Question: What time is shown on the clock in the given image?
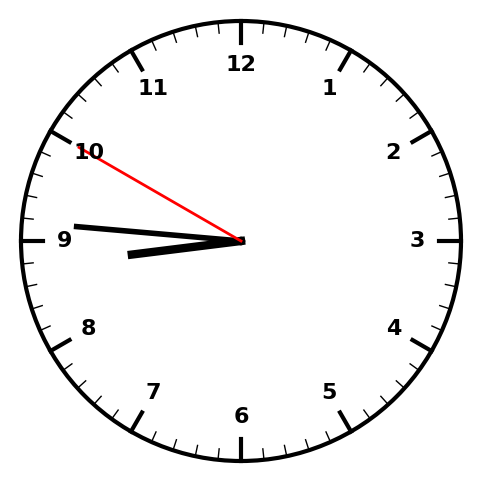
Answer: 08:45:50